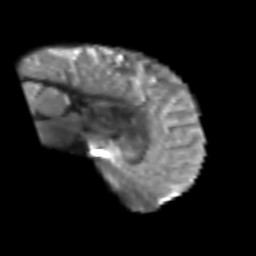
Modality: T2w
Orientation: sagittal
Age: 50
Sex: male
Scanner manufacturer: siemens
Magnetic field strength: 3 T
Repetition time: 6.1 s
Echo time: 0.101 s